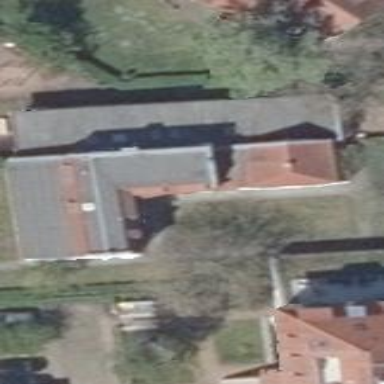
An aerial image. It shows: Building with saltbox-shaped roof.